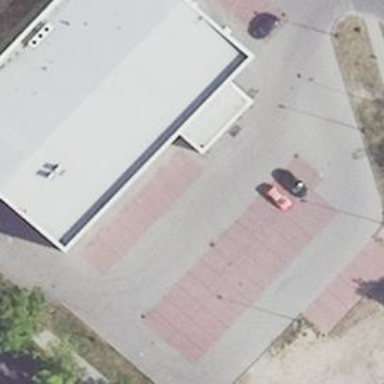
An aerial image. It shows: Supermarket building.